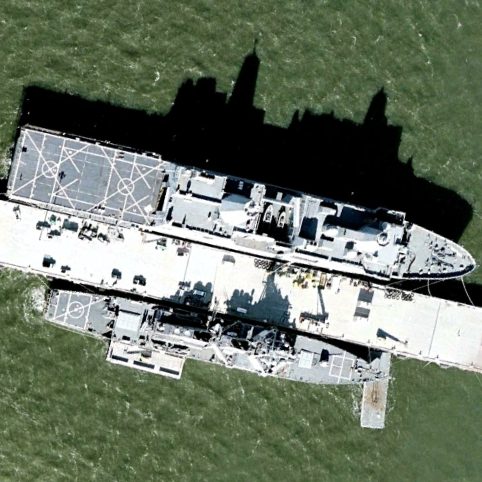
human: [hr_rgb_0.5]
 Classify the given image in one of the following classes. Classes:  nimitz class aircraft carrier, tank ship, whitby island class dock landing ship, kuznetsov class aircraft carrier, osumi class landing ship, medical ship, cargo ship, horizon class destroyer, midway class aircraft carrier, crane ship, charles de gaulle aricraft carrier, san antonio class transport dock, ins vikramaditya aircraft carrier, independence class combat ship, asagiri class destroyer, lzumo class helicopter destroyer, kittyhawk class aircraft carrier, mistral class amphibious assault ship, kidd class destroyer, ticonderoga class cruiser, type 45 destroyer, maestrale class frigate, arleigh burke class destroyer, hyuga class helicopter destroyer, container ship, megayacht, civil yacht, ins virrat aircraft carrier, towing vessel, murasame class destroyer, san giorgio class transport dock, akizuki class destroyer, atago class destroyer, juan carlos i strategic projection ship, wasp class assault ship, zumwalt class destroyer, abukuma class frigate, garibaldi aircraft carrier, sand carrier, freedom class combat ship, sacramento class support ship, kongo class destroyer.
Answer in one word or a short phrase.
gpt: San Antonio class transport dock